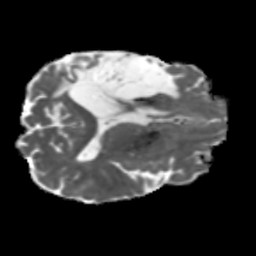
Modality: MD
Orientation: axial
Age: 41
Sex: male
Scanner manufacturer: siemens
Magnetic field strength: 3 T
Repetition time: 5.47 s
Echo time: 0.0854 s